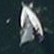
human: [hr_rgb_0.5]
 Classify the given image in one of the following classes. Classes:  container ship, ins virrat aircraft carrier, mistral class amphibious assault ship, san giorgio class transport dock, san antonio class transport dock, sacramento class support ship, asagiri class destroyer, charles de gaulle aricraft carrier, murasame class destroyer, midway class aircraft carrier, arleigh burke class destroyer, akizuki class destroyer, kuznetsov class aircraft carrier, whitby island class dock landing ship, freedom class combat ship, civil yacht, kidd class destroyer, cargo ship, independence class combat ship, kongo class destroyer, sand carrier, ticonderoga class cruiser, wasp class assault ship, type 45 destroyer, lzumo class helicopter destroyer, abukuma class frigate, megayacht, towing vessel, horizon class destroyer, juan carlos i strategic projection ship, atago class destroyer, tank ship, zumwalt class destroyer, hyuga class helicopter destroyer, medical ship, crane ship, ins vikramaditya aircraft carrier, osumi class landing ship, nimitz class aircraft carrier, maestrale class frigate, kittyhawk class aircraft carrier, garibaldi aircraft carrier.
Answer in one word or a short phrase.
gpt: Civil yacht